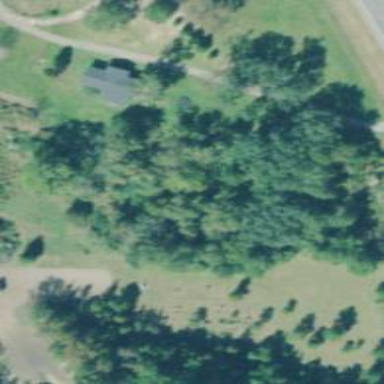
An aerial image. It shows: Cemetery.